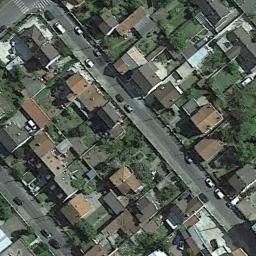
Label: residential